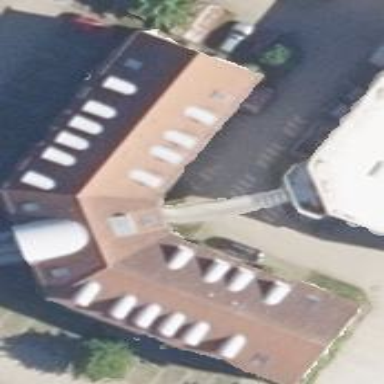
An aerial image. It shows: Commercial building with gabled roof.